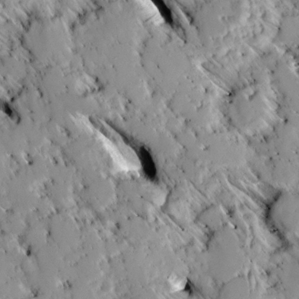
Label: non_frost